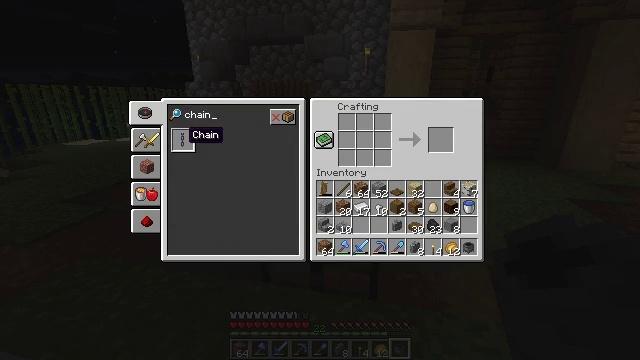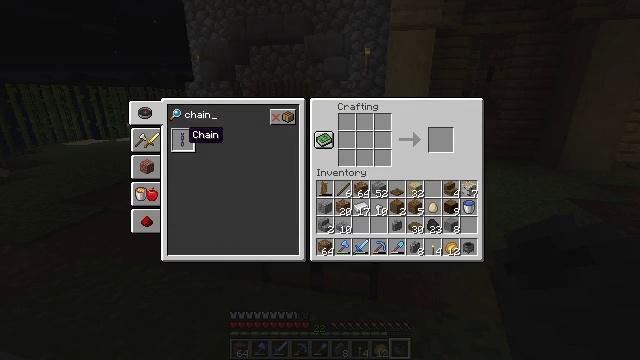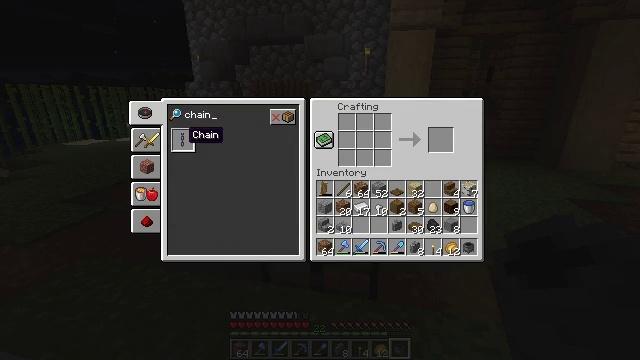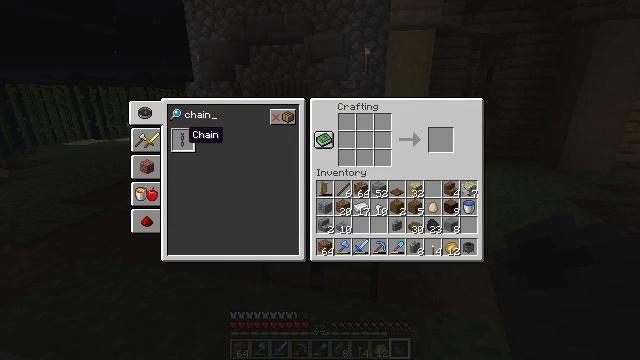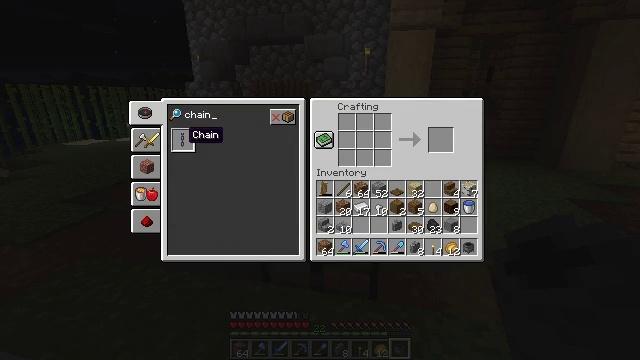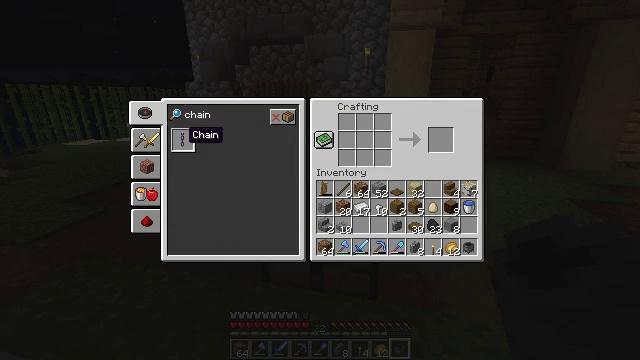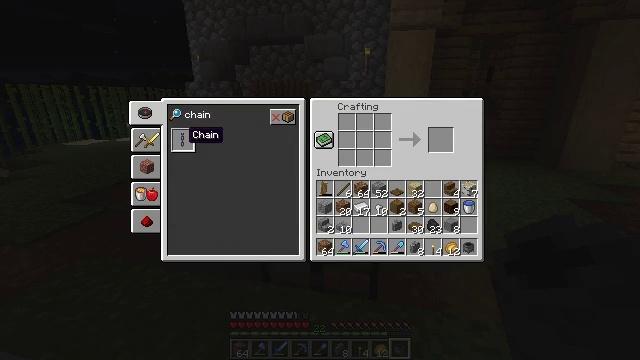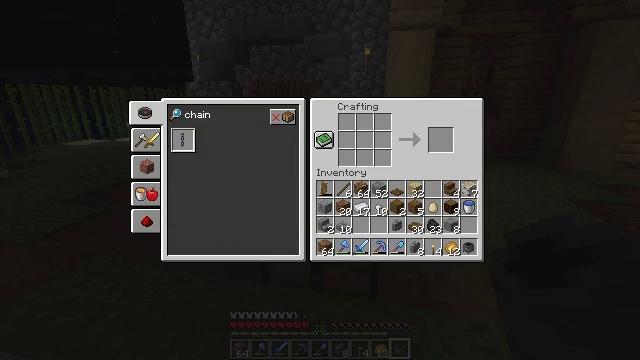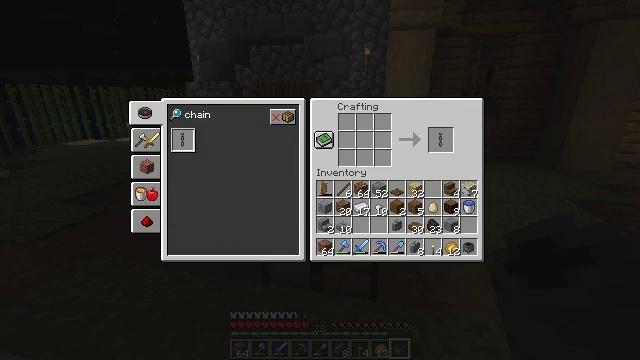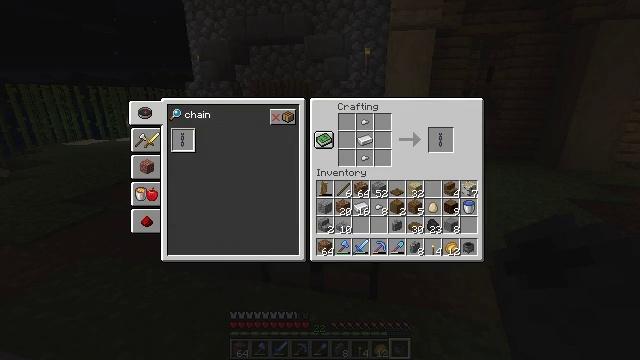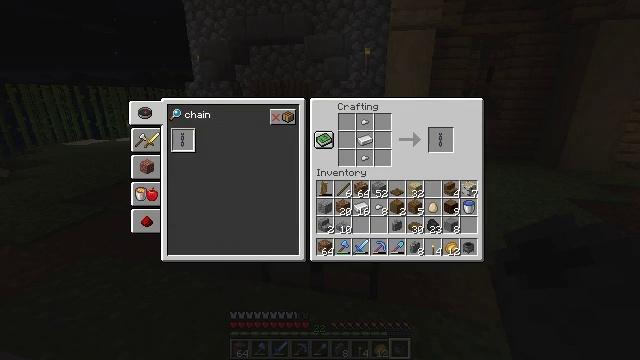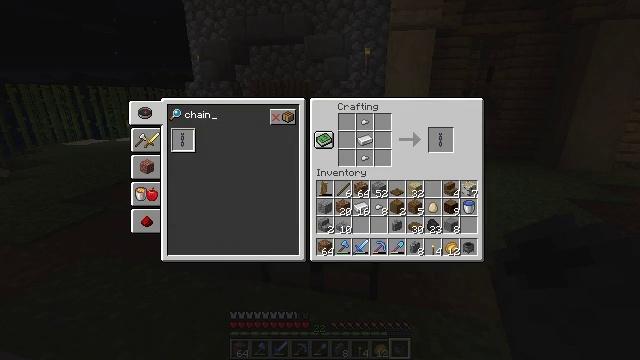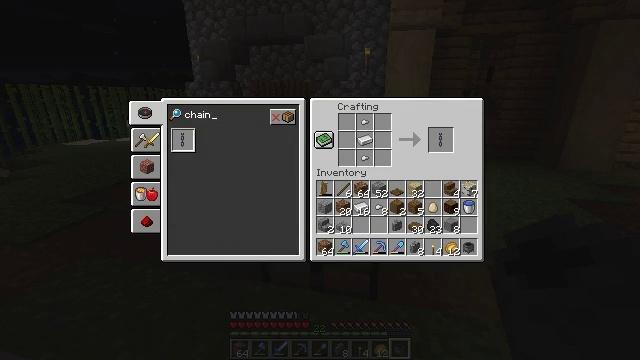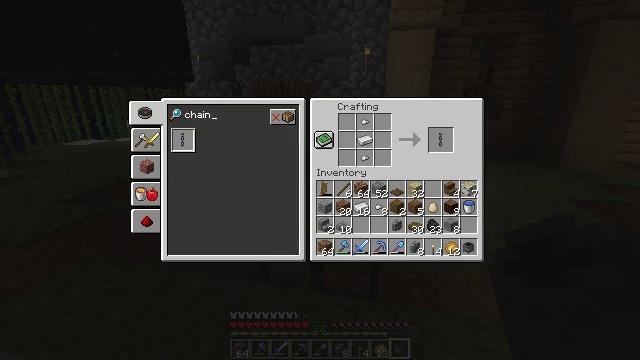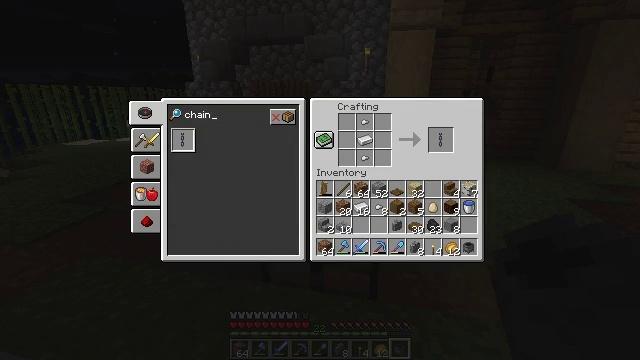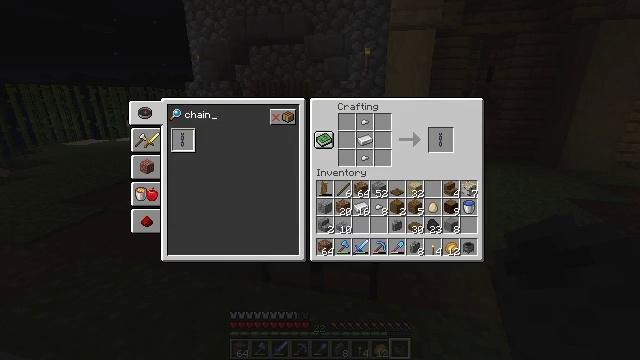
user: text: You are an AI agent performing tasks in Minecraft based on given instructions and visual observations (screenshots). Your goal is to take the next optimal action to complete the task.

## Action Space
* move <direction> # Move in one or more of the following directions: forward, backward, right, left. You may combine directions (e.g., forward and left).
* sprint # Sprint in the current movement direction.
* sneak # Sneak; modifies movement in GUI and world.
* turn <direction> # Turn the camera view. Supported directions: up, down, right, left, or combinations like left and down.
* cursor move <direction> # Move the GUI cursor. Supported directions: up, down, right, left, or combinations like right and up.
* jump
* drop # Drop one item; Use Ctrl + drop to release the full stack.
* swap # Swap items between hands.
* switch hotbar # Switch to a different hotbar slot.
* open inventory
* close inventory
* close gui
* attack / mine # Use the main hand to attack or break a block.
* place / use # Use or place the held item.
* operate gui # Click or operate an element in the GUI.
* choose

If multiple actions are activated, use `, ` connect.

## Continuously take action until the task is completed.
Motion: motion action
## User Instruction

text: Craft a chain with iron nuggets.
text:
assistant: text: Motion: no_op
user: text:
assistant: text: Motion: no_op
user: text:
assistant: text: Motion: operate gui
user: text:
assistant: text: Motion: operate gui
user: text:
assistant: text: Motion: no_op
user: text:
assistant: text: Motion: no_op
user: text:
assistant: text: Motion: cursor move right
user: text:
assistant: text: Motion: cursor move right
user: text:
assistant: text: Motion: cursor move right
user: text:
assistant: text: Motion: cursor move left
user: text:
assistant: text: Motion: cursor move left
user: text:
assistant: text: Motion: cursor move left
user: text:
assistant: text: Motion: no_op
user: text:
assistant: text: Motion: no_op
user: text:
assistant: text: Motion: no_op
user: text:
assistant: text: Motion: cursor move left
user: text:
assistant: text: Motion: cursor move left
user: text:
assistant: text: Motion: no_op
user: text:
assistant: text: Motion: no_op
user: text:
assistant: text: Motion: no_op
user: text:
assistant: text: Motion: no_op
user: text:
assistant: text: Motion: no_op
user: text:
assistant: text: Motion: no_op
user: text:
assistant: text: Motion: no_op
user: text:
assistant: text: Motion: no_op
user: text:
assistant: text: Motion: no_op
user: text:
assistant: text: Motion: no_op
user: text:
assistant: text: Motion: operate gui
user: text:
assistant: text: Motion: operate gui
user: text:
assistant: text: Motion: operate gui